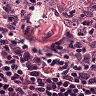
Metastatic tissue present: no